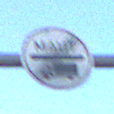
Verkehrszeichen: EndeMautpflicht
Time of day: Dawn
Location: Outdoor (Nature)
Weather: Clear
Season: NotSpecified
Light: Natural